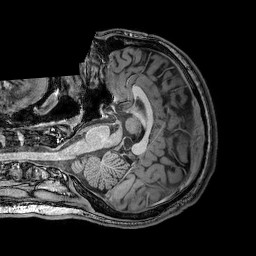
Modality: T1w
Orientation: axial
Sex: male
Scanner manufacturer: philips
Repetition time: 0.008179 s
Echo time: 0.00375 s